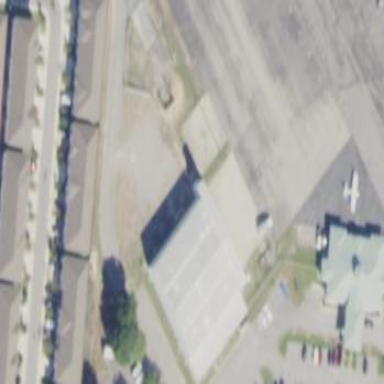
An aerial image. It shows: Hangar at the airport.